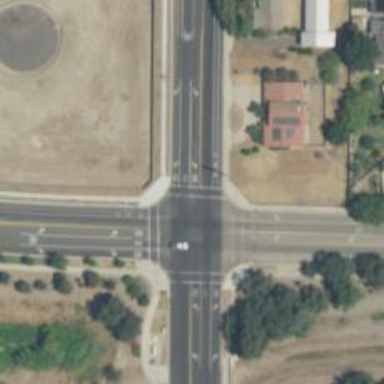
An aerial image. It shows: Uncontrolled road crossing with marked lines.